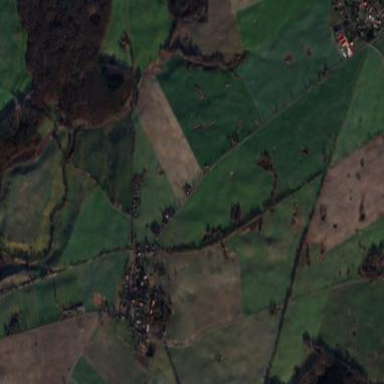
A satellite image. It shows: Picturesque farmland scene.